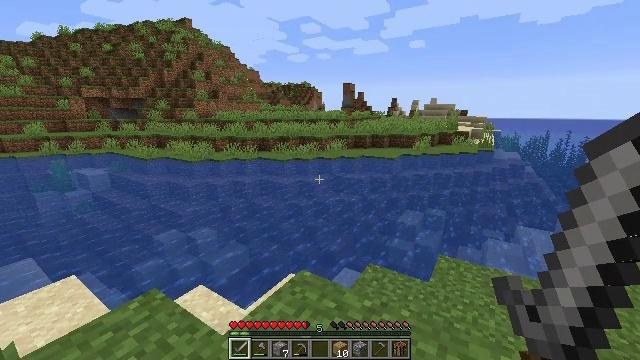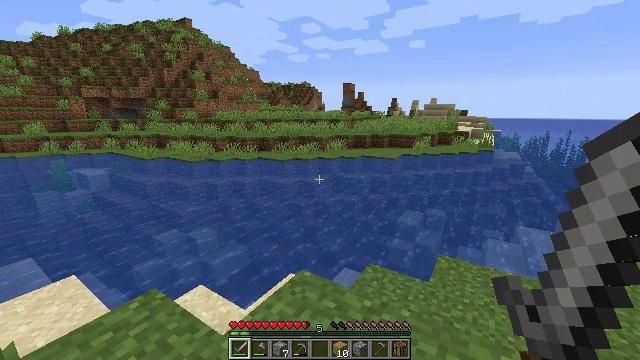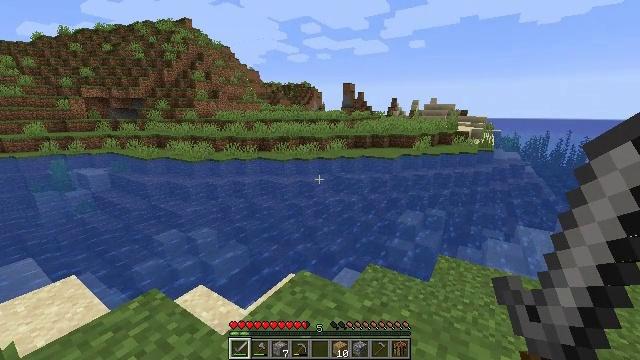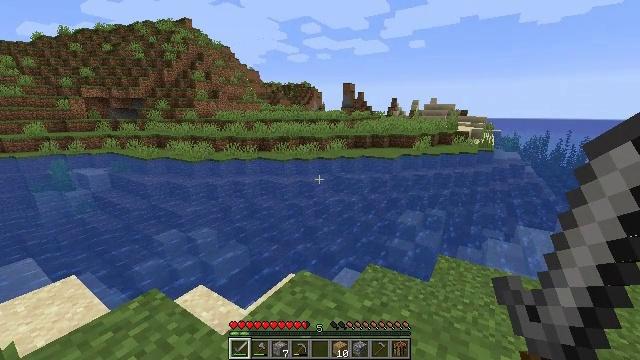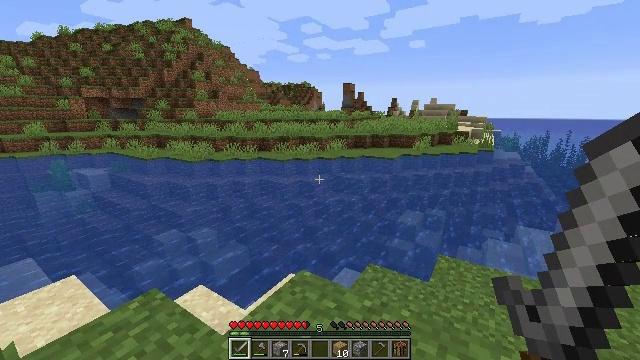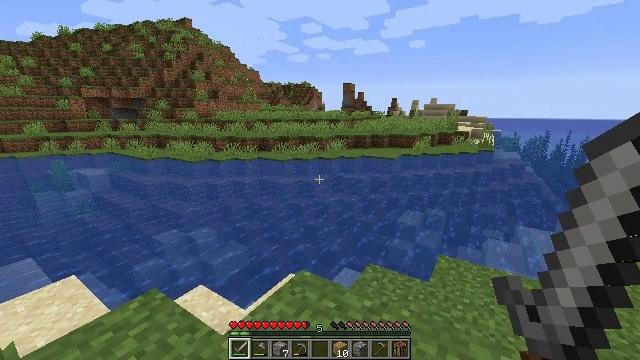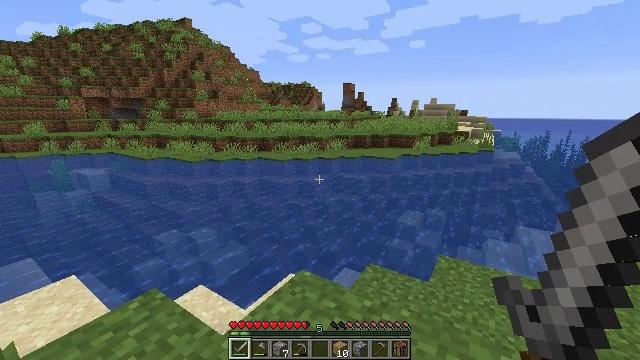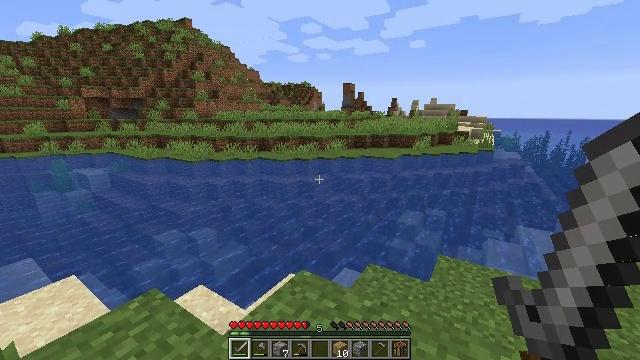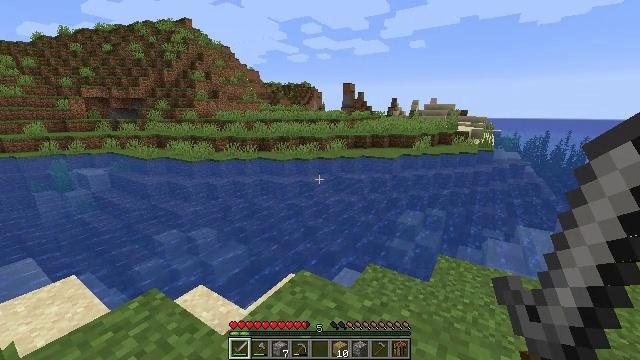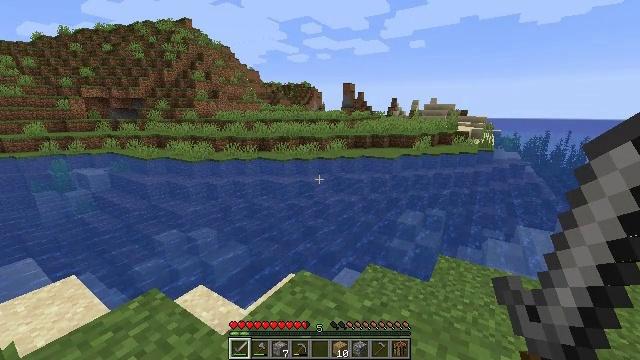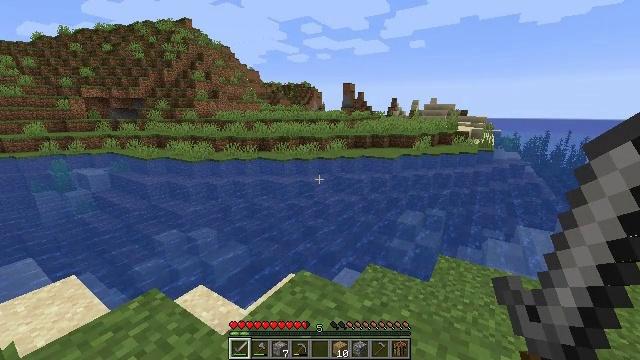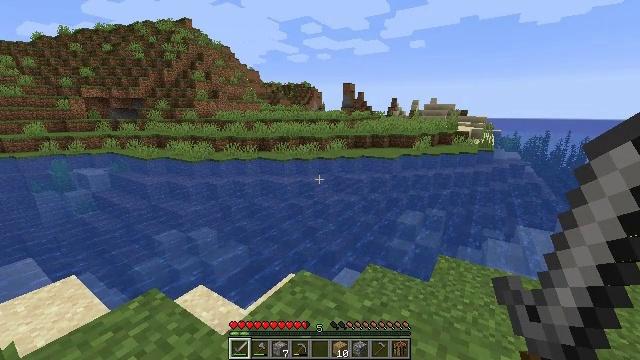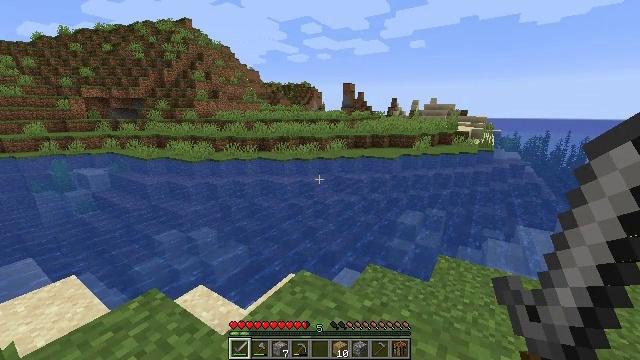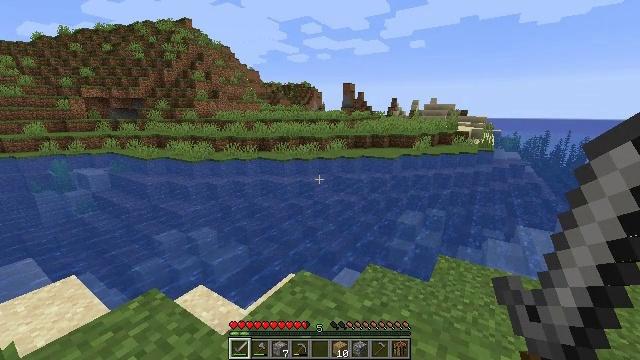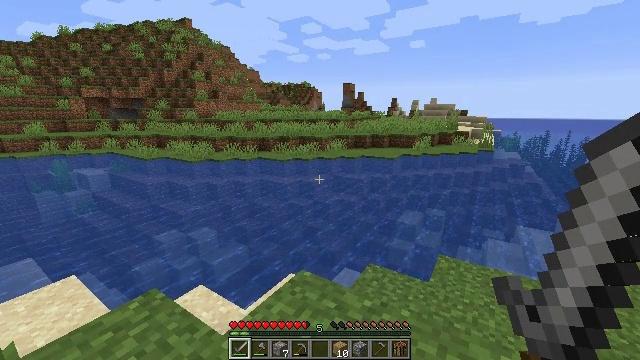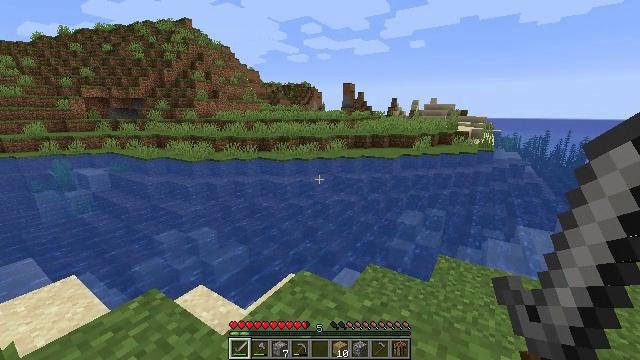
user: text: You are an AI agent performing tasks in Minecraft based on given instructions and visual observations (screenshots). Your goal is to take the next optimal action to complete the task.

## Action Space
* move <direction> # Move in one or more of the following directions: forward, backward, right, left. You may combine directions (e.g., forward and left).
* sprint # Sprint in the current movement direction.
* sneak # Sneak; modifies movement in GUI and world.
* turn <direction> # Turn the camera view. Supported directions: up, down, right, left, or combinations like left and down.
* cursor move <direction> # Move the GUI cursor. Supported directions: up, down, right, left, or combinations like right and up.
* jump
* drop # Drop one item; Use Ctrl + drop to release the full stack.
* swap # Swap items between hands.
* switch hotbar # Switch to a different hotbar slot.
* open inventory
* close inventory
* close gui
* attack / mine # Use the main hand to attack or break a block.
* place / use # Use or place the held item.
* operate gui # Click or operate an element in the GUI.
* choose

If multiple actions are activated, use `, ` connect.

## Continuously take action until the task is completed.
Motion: motion action
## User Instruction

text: Collect sugar cane near water sources.
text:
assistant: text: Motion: no_op
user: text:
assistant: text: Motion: no_op
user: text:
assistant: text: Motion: no_op
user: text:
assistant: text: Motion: no_op
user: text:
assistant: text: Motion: no_op
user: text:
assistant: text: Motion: no_op
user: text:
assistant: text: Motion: no_op
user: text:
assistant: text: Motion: no_op
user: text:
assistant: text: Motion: no_op
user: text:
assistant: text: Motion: no_op
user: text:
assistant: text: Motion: no_op
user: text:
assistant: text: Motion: no_op
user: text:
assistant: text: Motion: no_op
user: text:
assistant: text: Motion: no_op
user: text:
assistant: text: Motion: no_op
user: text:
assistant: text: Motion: no_op
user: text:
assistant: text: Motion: no_op
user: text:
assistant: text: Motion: no_op
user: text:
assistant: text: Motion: no_op
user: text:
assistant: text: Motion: no_op
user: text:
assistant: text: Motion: no_op
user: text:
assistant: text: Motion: no_op
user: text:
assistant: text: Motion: no_op
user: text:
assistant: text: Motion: no_op
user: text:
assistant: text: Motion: no_op
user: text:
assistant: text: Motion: no_op
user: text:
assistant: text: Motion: no_op
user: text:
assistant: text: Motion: no_op
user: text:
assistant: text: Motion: no_op
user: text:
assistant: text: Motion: no_op